Question: This function is working on OR condition. I need this to work with AND condition.
Any help:
'''
$ands = array();
foreach ($array_training_id as $id) {
$ands[] = array('TrainingsUser.training_id' => $id);
}
$conditions = array('AND' => $ands);
$users = $this->TrainingsUser->find('all', array('conditions' => $conditions));
'''
I'd like to write a query AND condition like this:
'''
SELECT user_id FROM trainings_users WHERE training_id = 172 AND training_id = 174
'''
This query is working when is getting the first id.
Table explanation:
I have 3 table Training - User - Training_users... What I want I need is some thing like this : 'SELECT user_id FROM Training_users WHERE training_id = 172 AND training_id = 174'... which it doesn't work even in SqlMyadmin

what i need when I give training_id 172 AND training_id 174 it have to return user 150 only
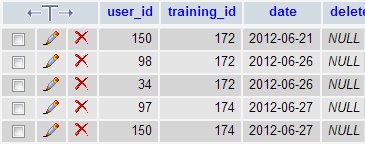
Answer: Why is your $array_project_id a string in the first place (besides the naming conflict^^)?
It should be an array of ids and cake will automatically be able to work with it out of the box.
Well, anyway:
'''
$ids = explode(',', $array_project_id);
// now its a clean array
$users = $this->Training->find('all', array('conditions' =>
array('Training.Project_id' => $ids)
));
'''
After your comments I still don't see the value in using AND here.
But what the heck, here you go:
'''
$ands = array();
foreach ($ids as $id) {
$ands[] = array('Training.Project_id' => $id);
}
$conditions = array('AND' => $ands);
$users = $this->Training->find('all', array('conditions' => $conditions));
'''
Voila. It will still never work, though.
It seems you are using some HABTM relation (you should have provided this vital piece of information in the beginning!). Then you need to query the intermediate model/relation in order to have two belongsTo-relations (= left joins) here.
What you REALLY need (again: why did you just post the relevant relation and the information about Training_users now?) is to query the intermediate table "Training_users" with one contain in the belongsTo direction (left joins to users).
And the most important fact: using OR instead of AND. This will get the results you want.